Question: Can some one help with setting up a build step for running Unit tests in a TeamCity build configuration. I can currently run the unit test from VS Studio and they all run successfully. I need to add a new build step to an existing build configuration that runs these unit tests automatically. Currently I have no idea as to what needs to be picked as a runner type.. if I pick MSTest, what do I enter in so many fields that are available in Team City UI?

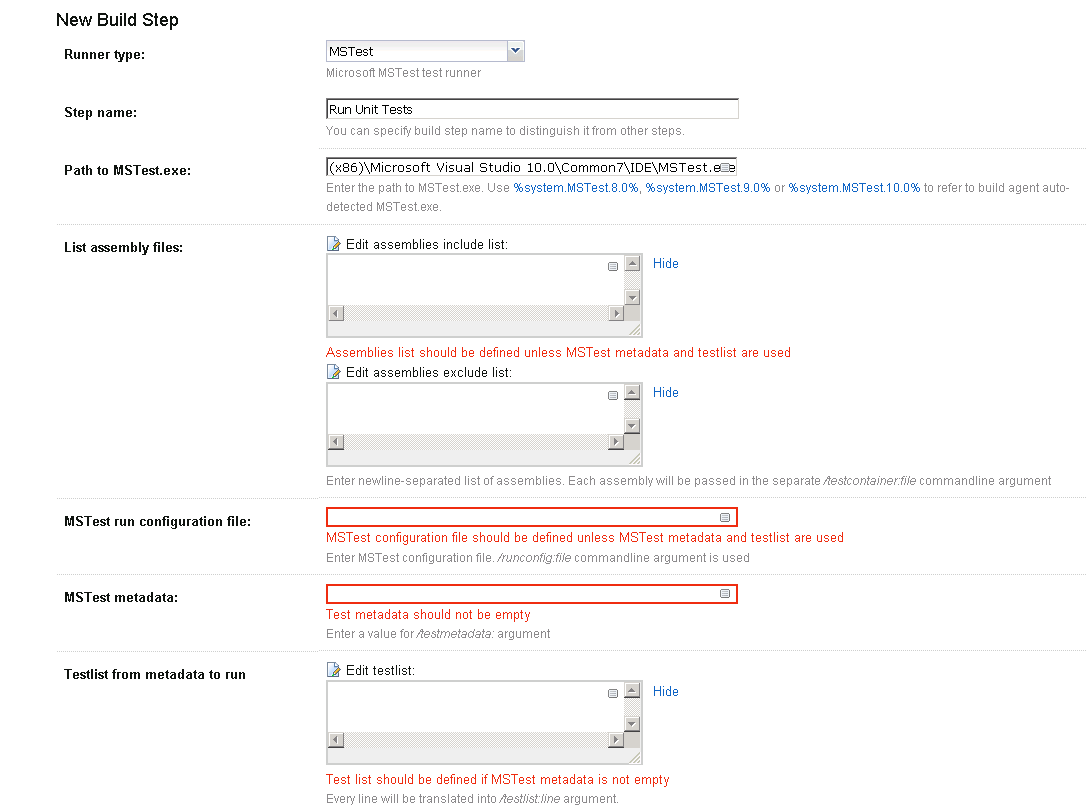
Answer: Filling the "Edit assemblies include list" text box should be enough. Put paths to your test assemblies, one per line. They are relative to your checkout directory.